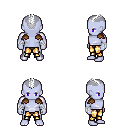
a pixel art fantasy rpg character, male body template, dark elf, purple skin, leather shoulder armor, gold greaves, white short mohawk hairstyle, white cloth bandages, four views (front, back, left, right), 2x2 character sprite sheet, small pixel art, hard edges, no anti-aliasing